Interaction volume radius: 10 \u00c5
Interaction volume height: 20 \u00c5
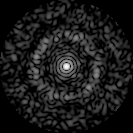
Disorder parameter: 0.8564